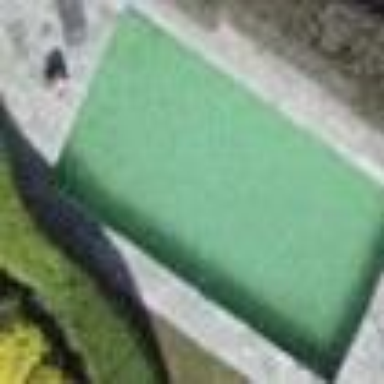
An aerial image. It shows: Swimming pool located in leisure land.